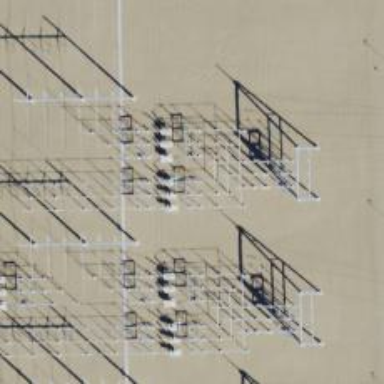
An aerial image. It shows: Switch for power supply.